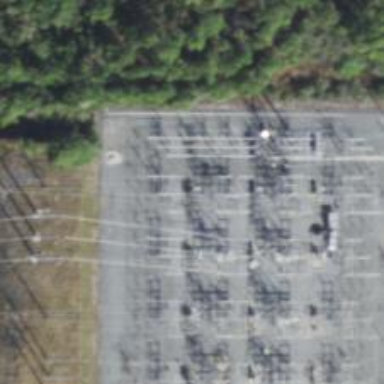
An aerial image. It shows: Switch used for power control.